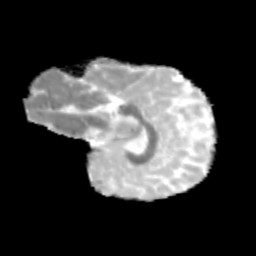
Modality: MD
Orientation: sagittal
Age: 10
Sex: male
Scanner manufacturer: siemens
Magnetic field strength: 3 T
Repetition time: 3.8 s
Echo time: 0.07 s